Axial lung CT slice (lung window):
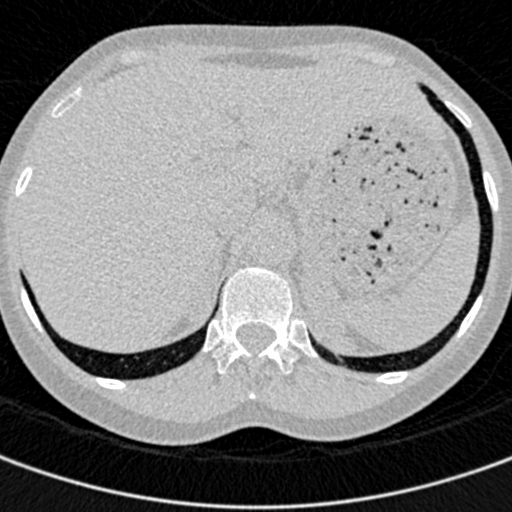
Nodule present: no